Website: home-depot
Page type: stored-credit-cards
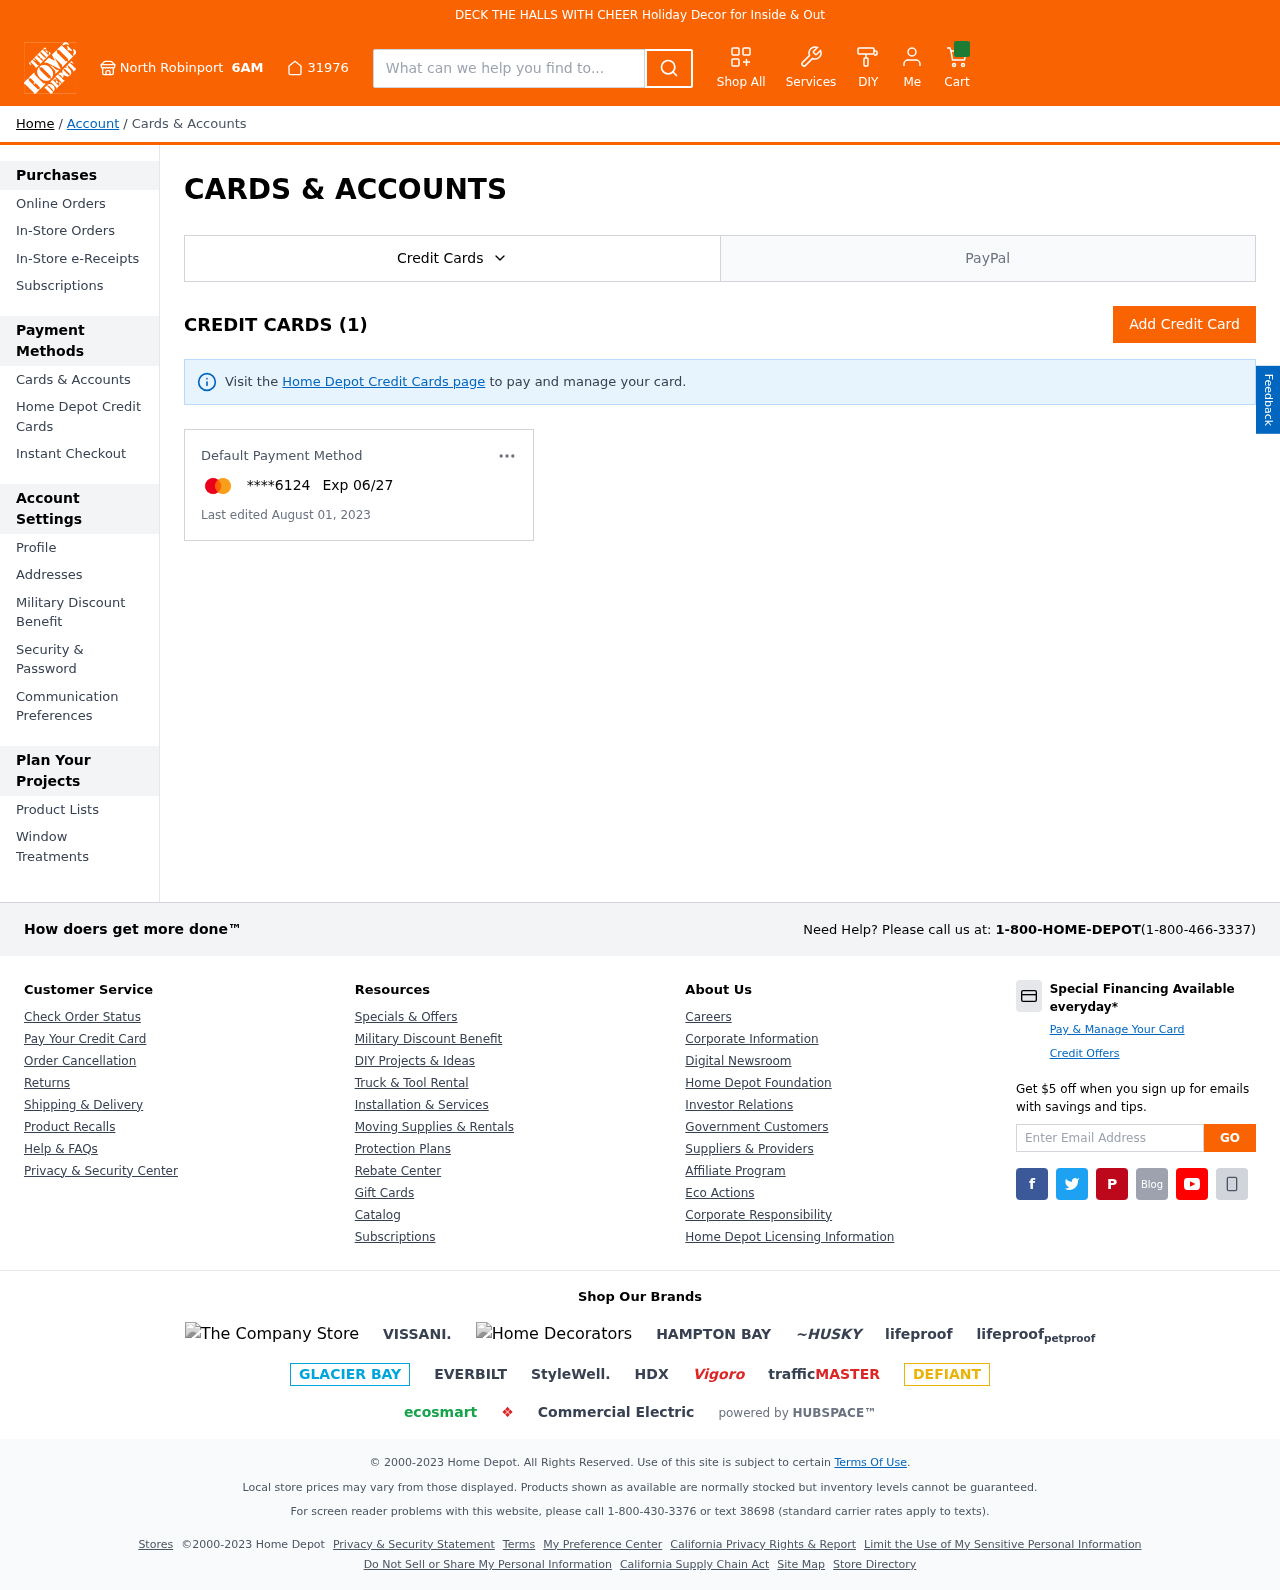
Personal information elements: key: PII_CARD_EXPIRY
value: Exp 06/27
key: PII_CARD_LAST4
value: ****6124
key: PII_CITY
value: North Robinport
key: PII_POSTCODE
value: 31976
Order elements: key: ORDER_DATE
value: August 01, 2023
Search elements: key: HEADER_SEARCH
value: What can we help you find to...